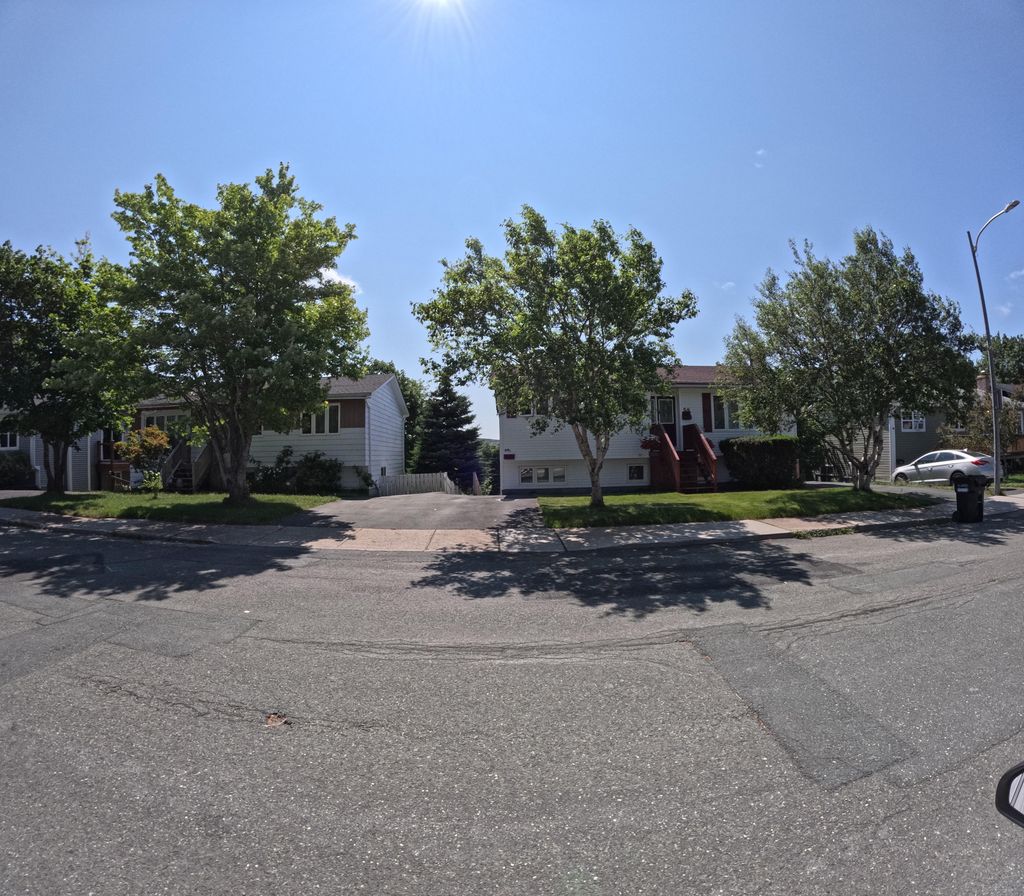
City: st_johns